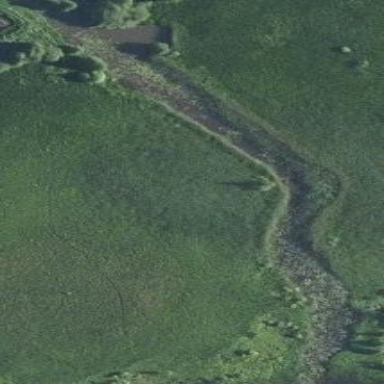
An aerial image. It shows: River flowing through the landscape.